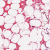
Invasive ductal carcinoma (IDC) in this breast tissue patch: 0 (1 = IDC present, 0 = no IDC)